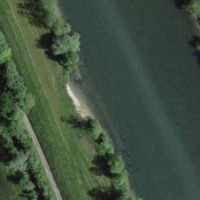
EUNIS habitat code: 15
Species observed at this site:
Gomphocerippus rufus